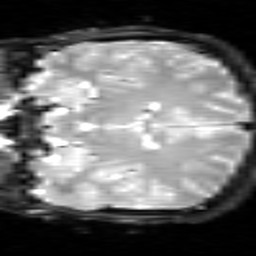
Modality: inplaneT2
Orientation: coronal
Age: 21
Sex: male